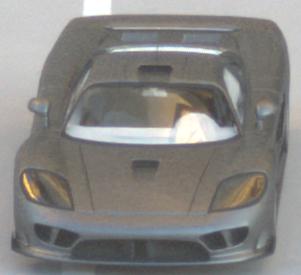
Make: Saleen
Model: S7
Detailed model: -
Model produced from: 2000
Model produced until: 2008
Doors: 2
Color: gray
Road condition: dry road
Daytime: sunrise or sunset
Contrast: medium contrast